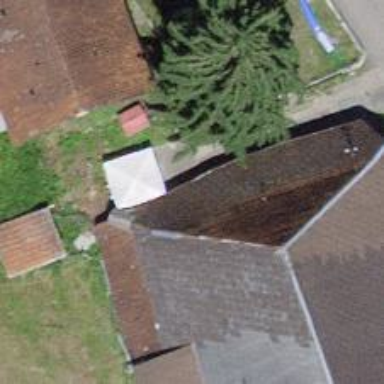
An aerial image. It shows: Farm building.